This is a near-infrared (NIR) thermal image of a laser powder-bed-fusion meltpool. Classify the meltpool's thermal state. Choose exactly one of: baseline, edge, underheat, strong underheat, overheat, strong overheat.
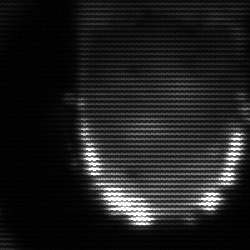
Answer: baseline